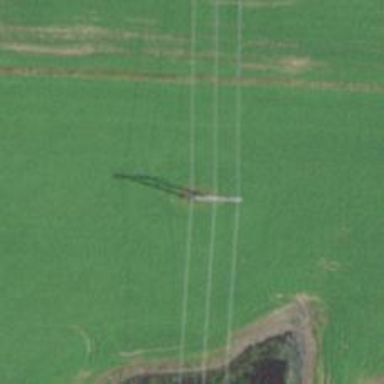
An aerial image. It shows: Power tower.